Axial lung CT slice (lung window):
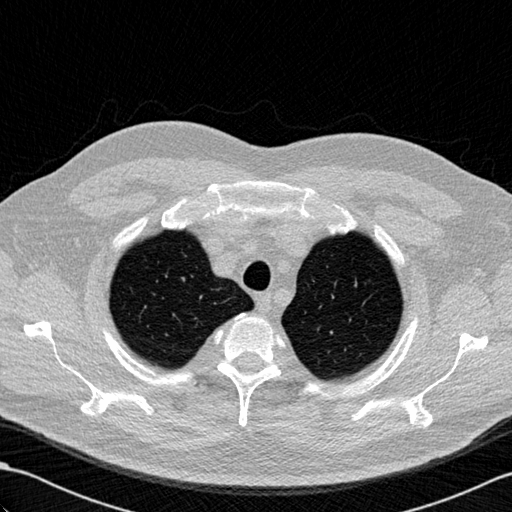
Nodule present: no